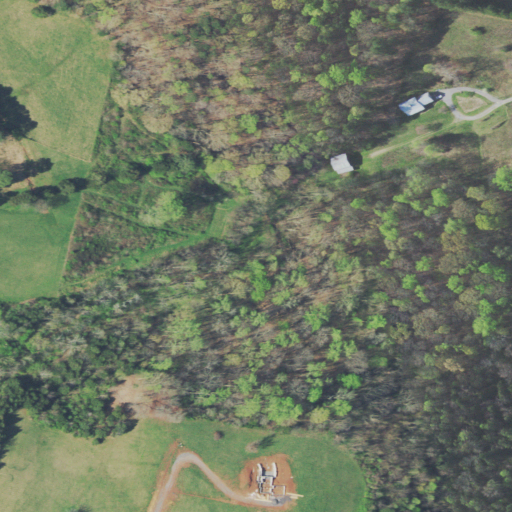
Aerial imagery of gap in Tennessee named Sweet Gap containing deciduous forest, pasture, mixed forest, evergreen forest, open development, and medium intensity development